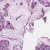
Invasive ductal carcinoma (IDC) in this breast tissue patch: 1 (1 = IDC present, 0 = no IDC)